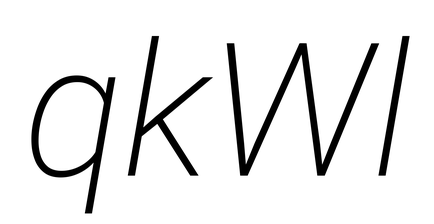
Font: Roboto-Italic_ExtraLight_Italic